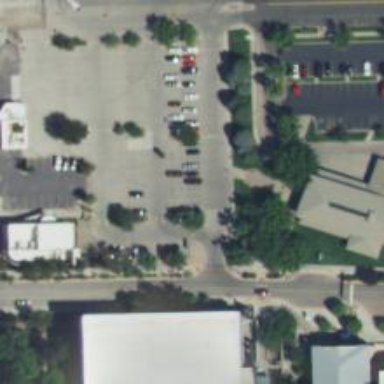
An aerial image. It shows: Parking space.